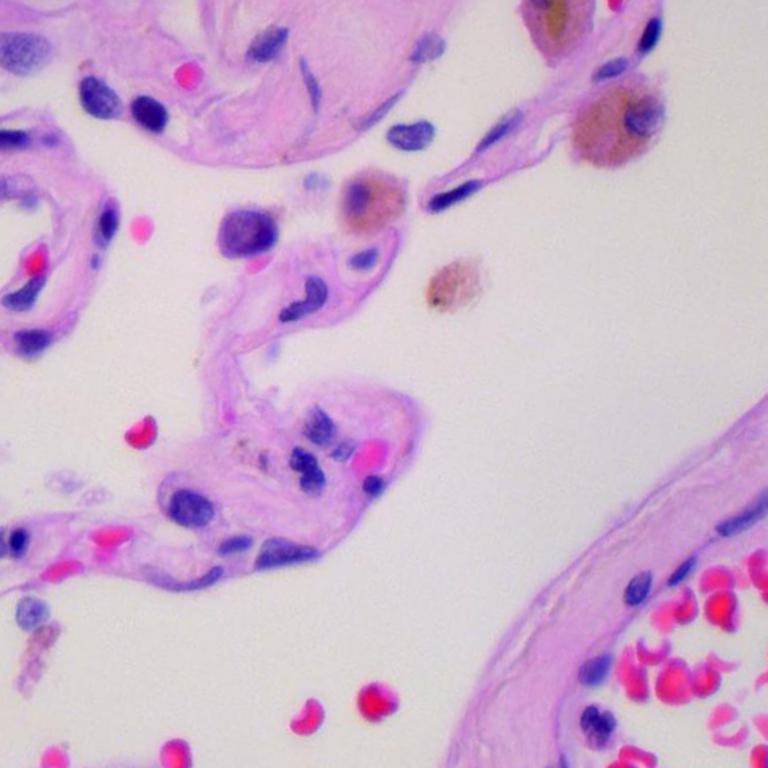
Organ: lung
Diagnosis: benign